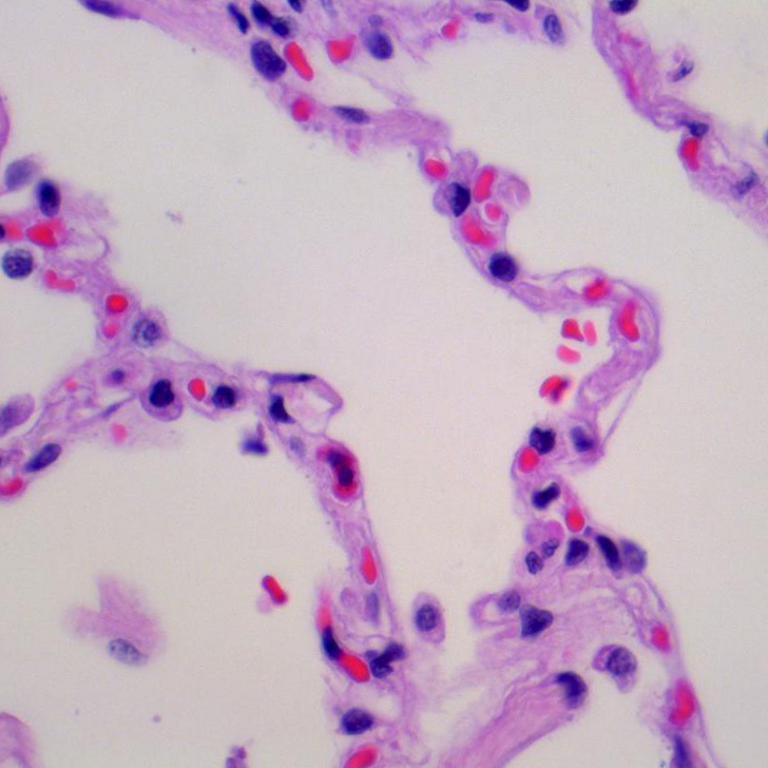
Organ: lung
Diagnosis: benign